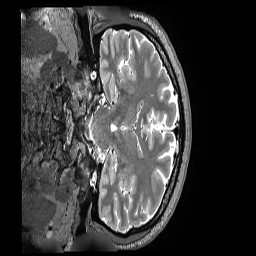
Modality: T2w
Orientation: coronal
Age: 39
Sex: male